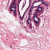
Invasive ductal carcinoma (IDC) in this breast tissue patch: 0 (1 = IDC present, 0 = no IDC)